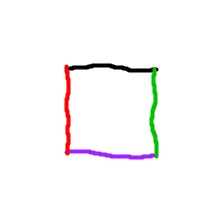
Shape: square